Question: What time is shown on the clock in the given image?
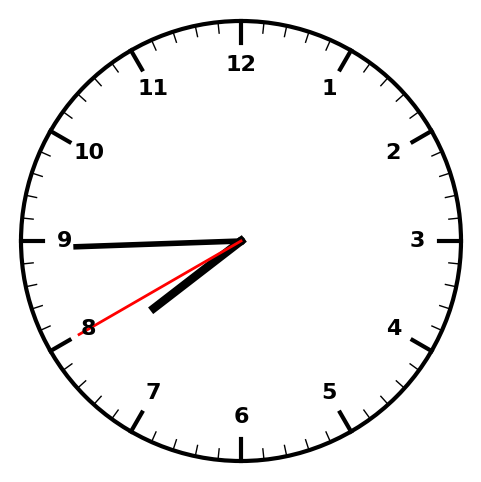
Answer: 07:44:40